Question: How can I change my Bitmap from drawCircle into an imported image in drawable?
I have this code:
'''
canvas.drawCircle((currentX * totalCellWidth)+(cellWidth/2),
(currentY * totalCellHeight)+(cellWidth/2),
(cellWidth*0.45f),ball);
'''
...which produces this output:

I tried this change to substitute a bitmap resource for the circle:
'''
Bitmap b = BitmapFactory.decodeResource(getResources(), R.drawable.ic_launcher);
canvas.drawBitmap(b, (currentX * totalCellWidth)+(cellWidth/2),
(currentY * totalCellHeight)+(cellWidth/2),
ball);
'''
...but it doesn't seem to work.
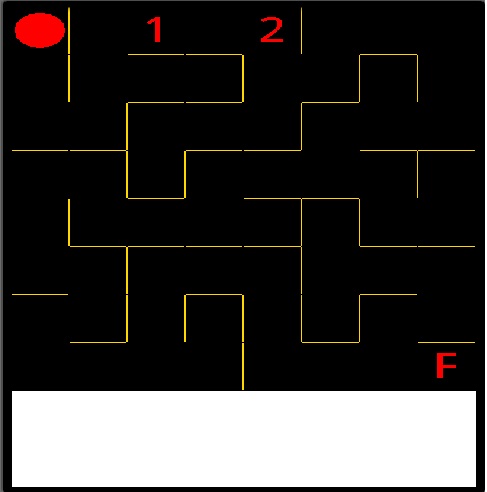
Answer: If you are trying to change the size of the bitmap.
'''
Bitmap b = BitmapFactory.decodeResource(getResources(), R.drawable.ic_launcher);
// assign value for the new target size
int newsizeX = width;
int newsizeY = height;
resizedbitmap = Bitmap.createScaledBitmap(resizedbitmap, width, height, true);
canvas.drawBitmap(resizedbitmap, *location in X*, *location in Y*, paint);
'''
it should be working perfectly :)